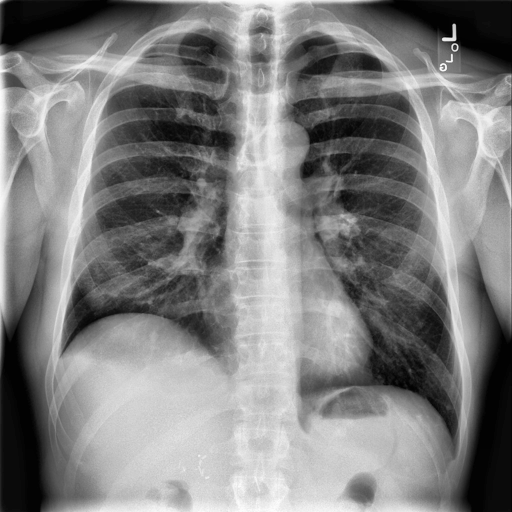
Finding: NORMAL